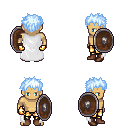
a pixel art fantasy rpg character, male body template, human, tanned skin, white cape, gold greaves, white cyan bedhead hairstyle, gold gloves, brown shoes, shield, four views (front, back, left, right), 2x2 character sprite sheet, small pixel art, hard edges, no anti-aliasing